Question: Installed and have set path for cordova,jdk and android sdk and when importing the existing projects which has HTML designed file and Javascript file,Its showing an error in activity file.Although I hvnot entered any coding there.

I do understand that there is an error in Cordova library
I tried to import it from and I cannot see any libraries there
I have also tried updating the Cordova.
Plz help ..you can also see the errors in the image above
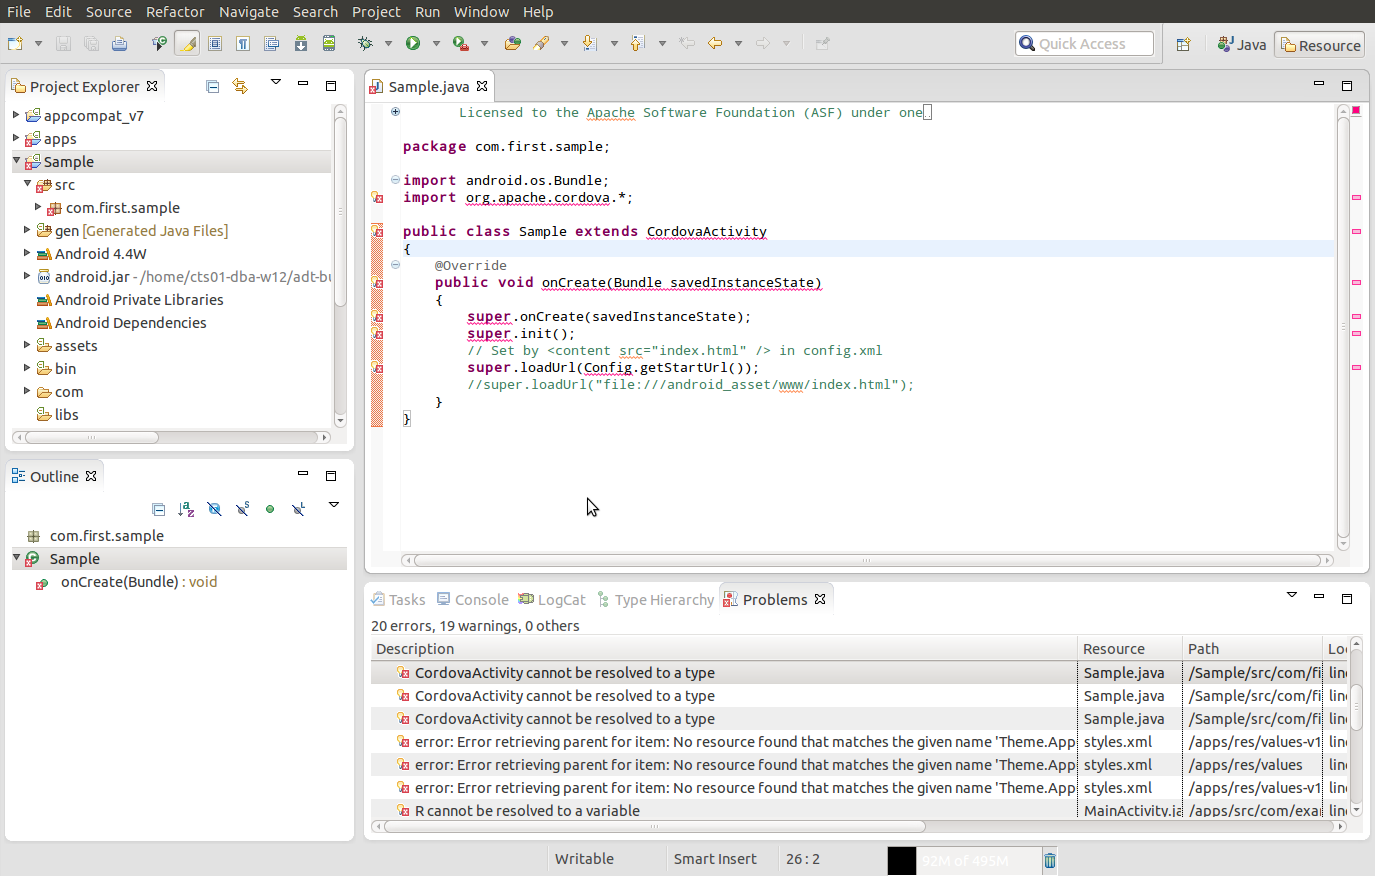
Answer: After creating a new cordova project I have opened eclipse and selected File -> New -> Other -> Android Project from Existing Code and opened platformsndroid.
-> Then check the project name and uncheck the cordova library and tick-mark the copy projects into Workspace
-> Properties of the project and Java Build Path -> Source and Add Folder to include the CordovaLib\src folder
->Then Project->clean
and this seems to work fine for me